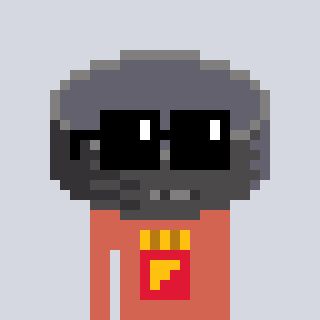
a pixel art character with square black sunglasses, a hockey puck-shaped head and a peachy-colored body on a cool background